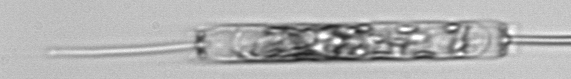
Label: Ditylum_brightwellii